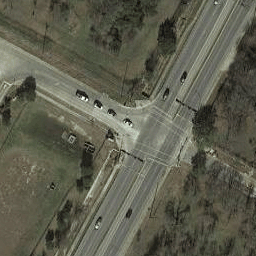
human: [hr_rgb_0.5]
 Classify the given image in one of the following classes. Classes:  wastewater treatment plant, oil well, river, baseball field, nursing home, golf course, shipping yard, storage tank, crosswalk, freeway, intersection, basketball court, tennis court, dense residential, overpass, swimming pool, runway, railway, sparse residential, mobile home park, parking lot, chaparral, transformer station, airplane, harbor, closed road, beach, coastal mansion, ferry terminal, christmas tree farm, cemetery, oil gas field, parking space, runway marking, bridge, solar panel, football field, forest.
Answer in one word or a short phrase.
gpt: intersection